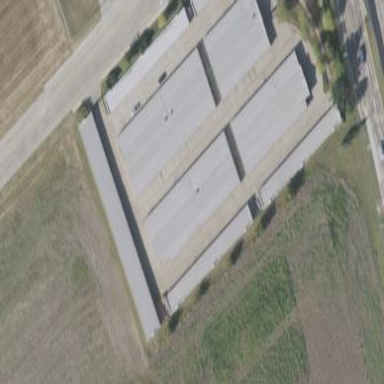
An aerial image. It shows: Warehouse.